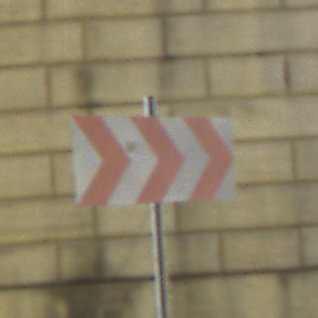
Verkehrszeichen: RichtungstafelnInKurvenGrossLinks
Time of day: Midday
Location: Outdoor (Urban)
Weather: Clear
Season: NotSpecified
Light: Natural